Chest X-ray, AP view. Patient: 34 years old, sex F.
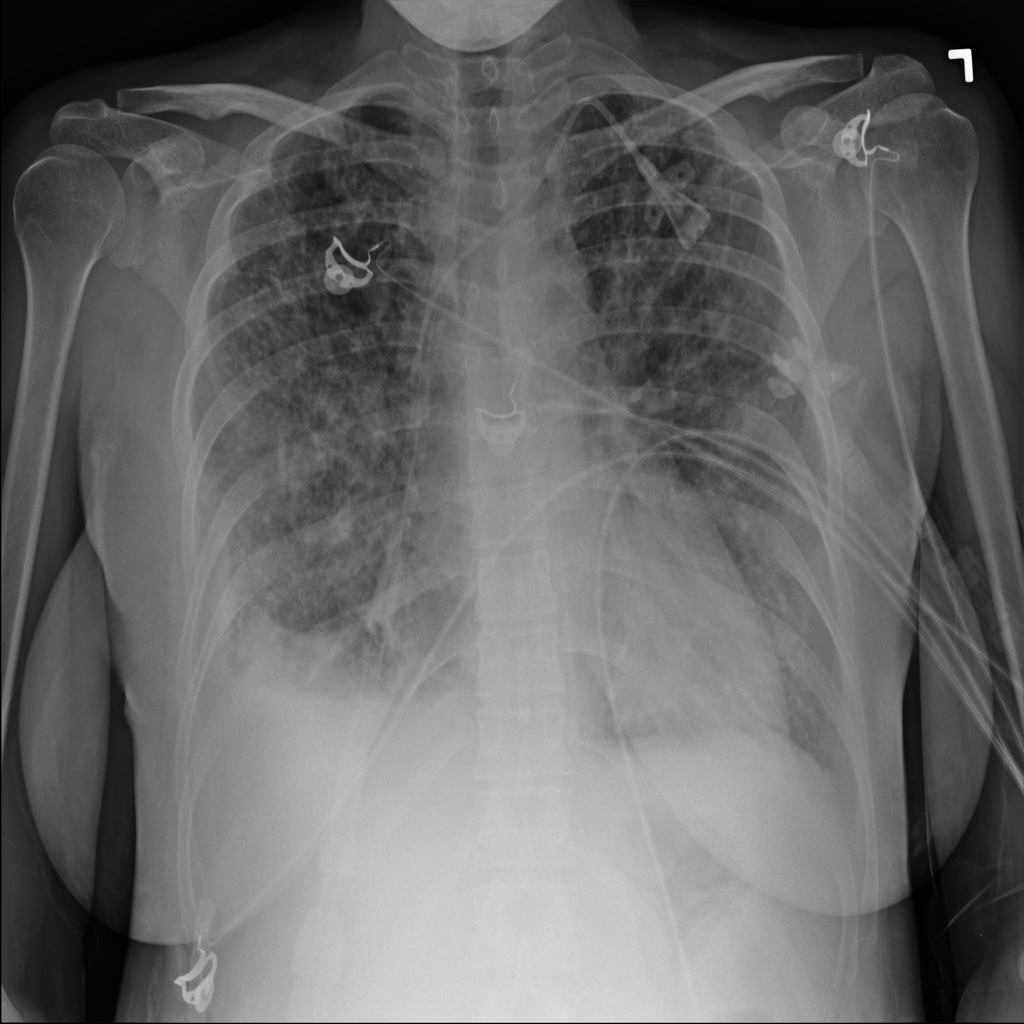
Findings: Effusion